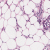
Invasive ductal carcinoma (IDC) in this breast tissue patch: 1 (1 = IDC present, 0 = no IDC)